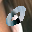
Label: 0